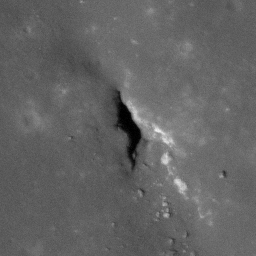
Pit: Copernicus 10
Host crater: Copernicus
Host type: impact_melt
Lunar coordinates: latitude 10.108, longitude 339.946